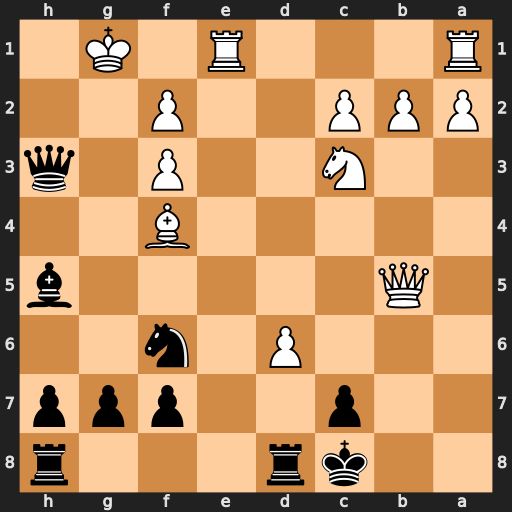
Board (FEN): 2kr3r/2p2ppp/3P1n2/1Q5b/5B2/2N2P1q/PPP2P2/R3R1K1
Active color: b
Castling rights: -
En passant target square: -
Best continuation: Bxf3 Qa6+ Bb7 Qxb7+ Kxb7